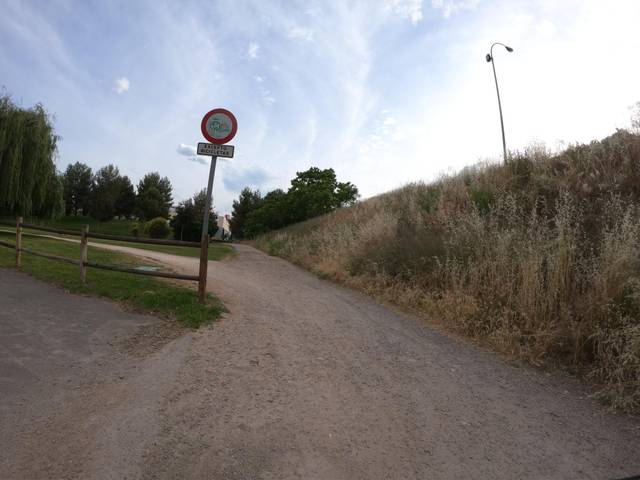
Region: Spain
Coordinates: 42.466, -2.419